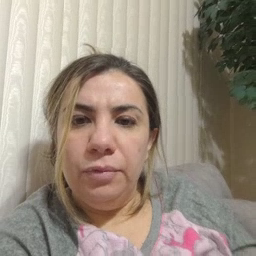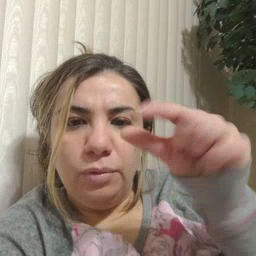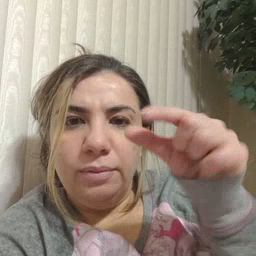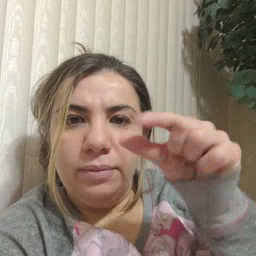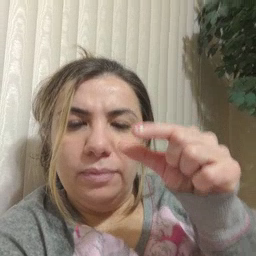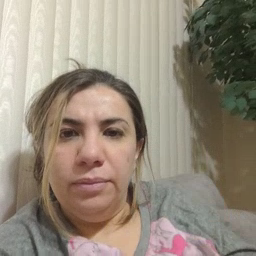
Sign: green